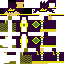
A male human skin with dark skin, wearing blonde crown dressed in a purple hoodie and black pants, featuring a closed mouth.